Question: I'm generating a complex PDF from a swing application by printing my JComponent.
This PDF is created by getting a proxy Graphics2D object from an iText PdfTemplate object.
The PDF is viewable on-screen, but when printed in banner mode on a Lexmark 4650 from windows printing cuts off after the fourth page, with most items not being printed.
Is there a good way to look at the contents of the PDF to see if something is out of line? The PDF seems to be larger than it needs to be, given the information it contains.
Or, a way to get a useful error from the Lexmark printer?
<URL>
: replaced PDF with a smaller version with less PDF shape data. Still not printing correctly.
Here is the output from the printer. You can see that printout cuts off shortly after the 410 depth.

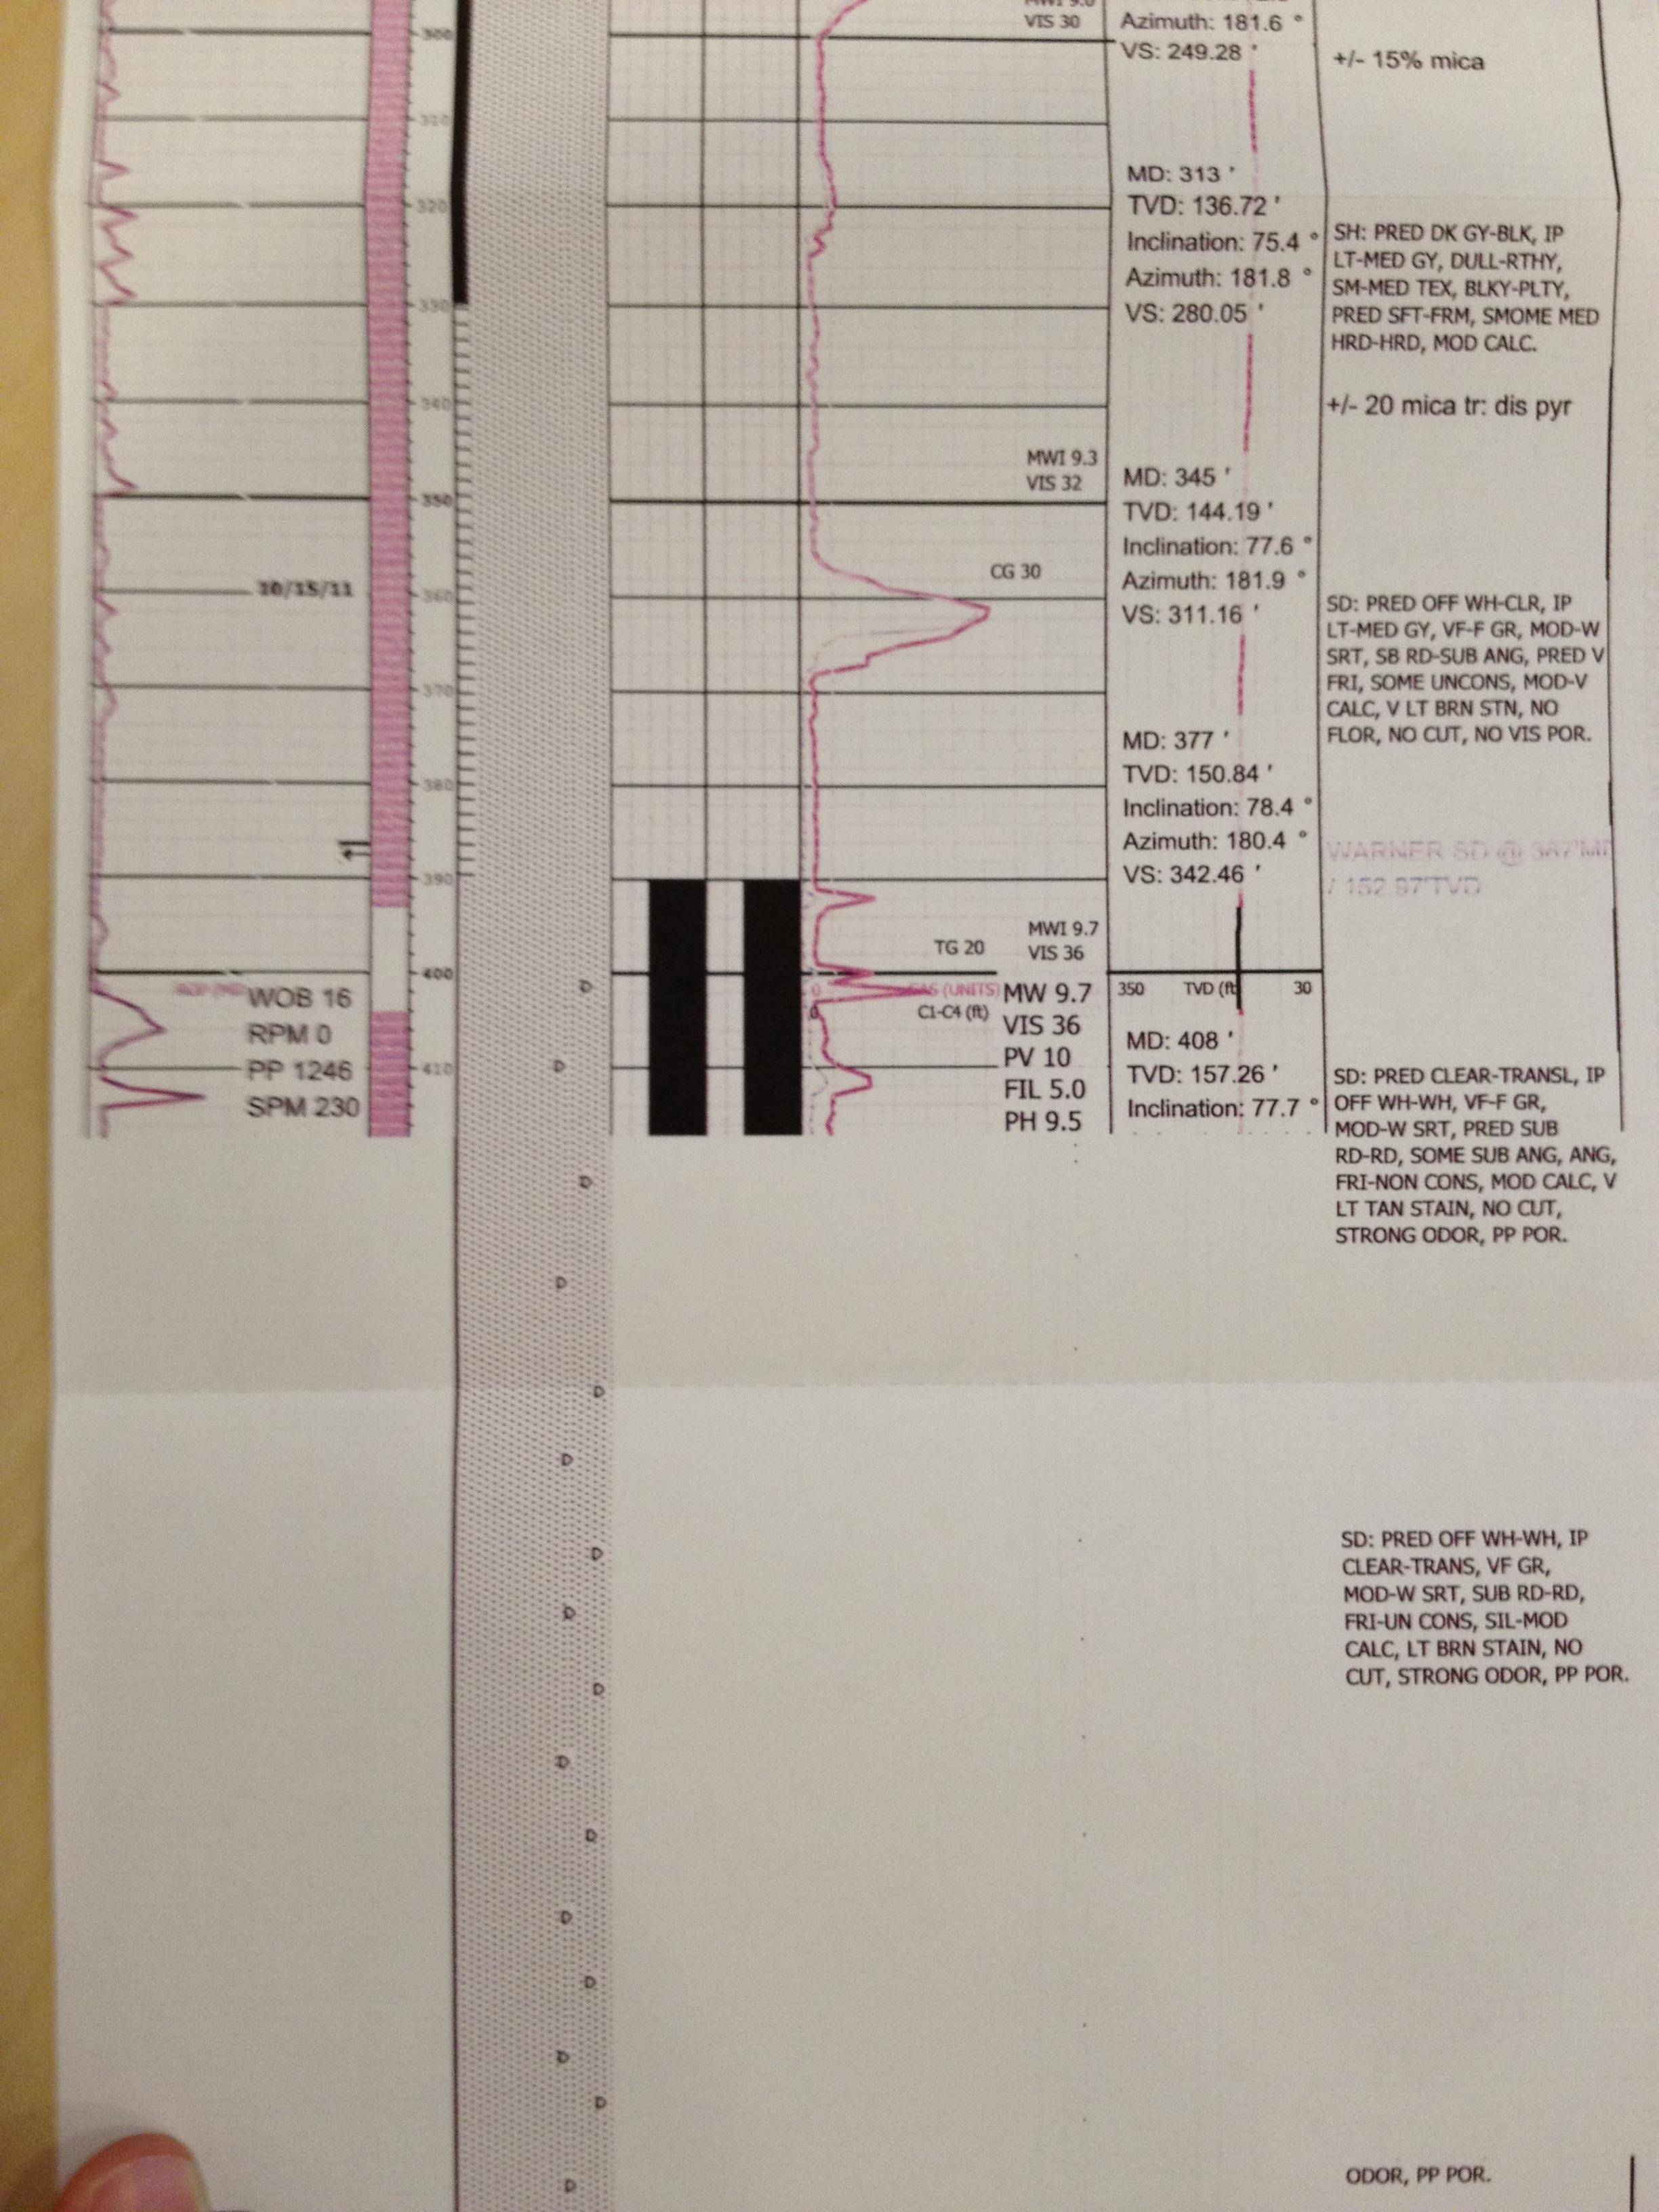
Answer: There was a rendering issue where a line was being drawn to a coordinate of Integer.MIN_VALUE, this made the printer very unhappy.